Question: In EClipse if I hold the mouse over a class name I get some hint like the picture below about it:

But with doing the same I don't get that hint box in IntellijIDEA.(Mac edition)
Is there a setting somewhere to set this? It is really helpful.
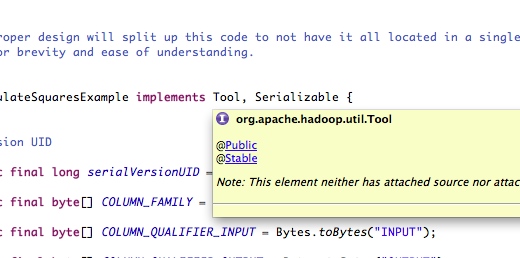
Answer: You can press when hovering above a class name to show a popup with more information.